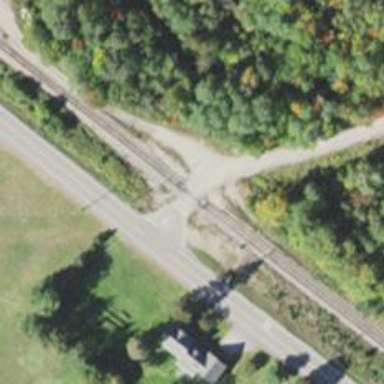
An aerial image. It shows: Railway track.